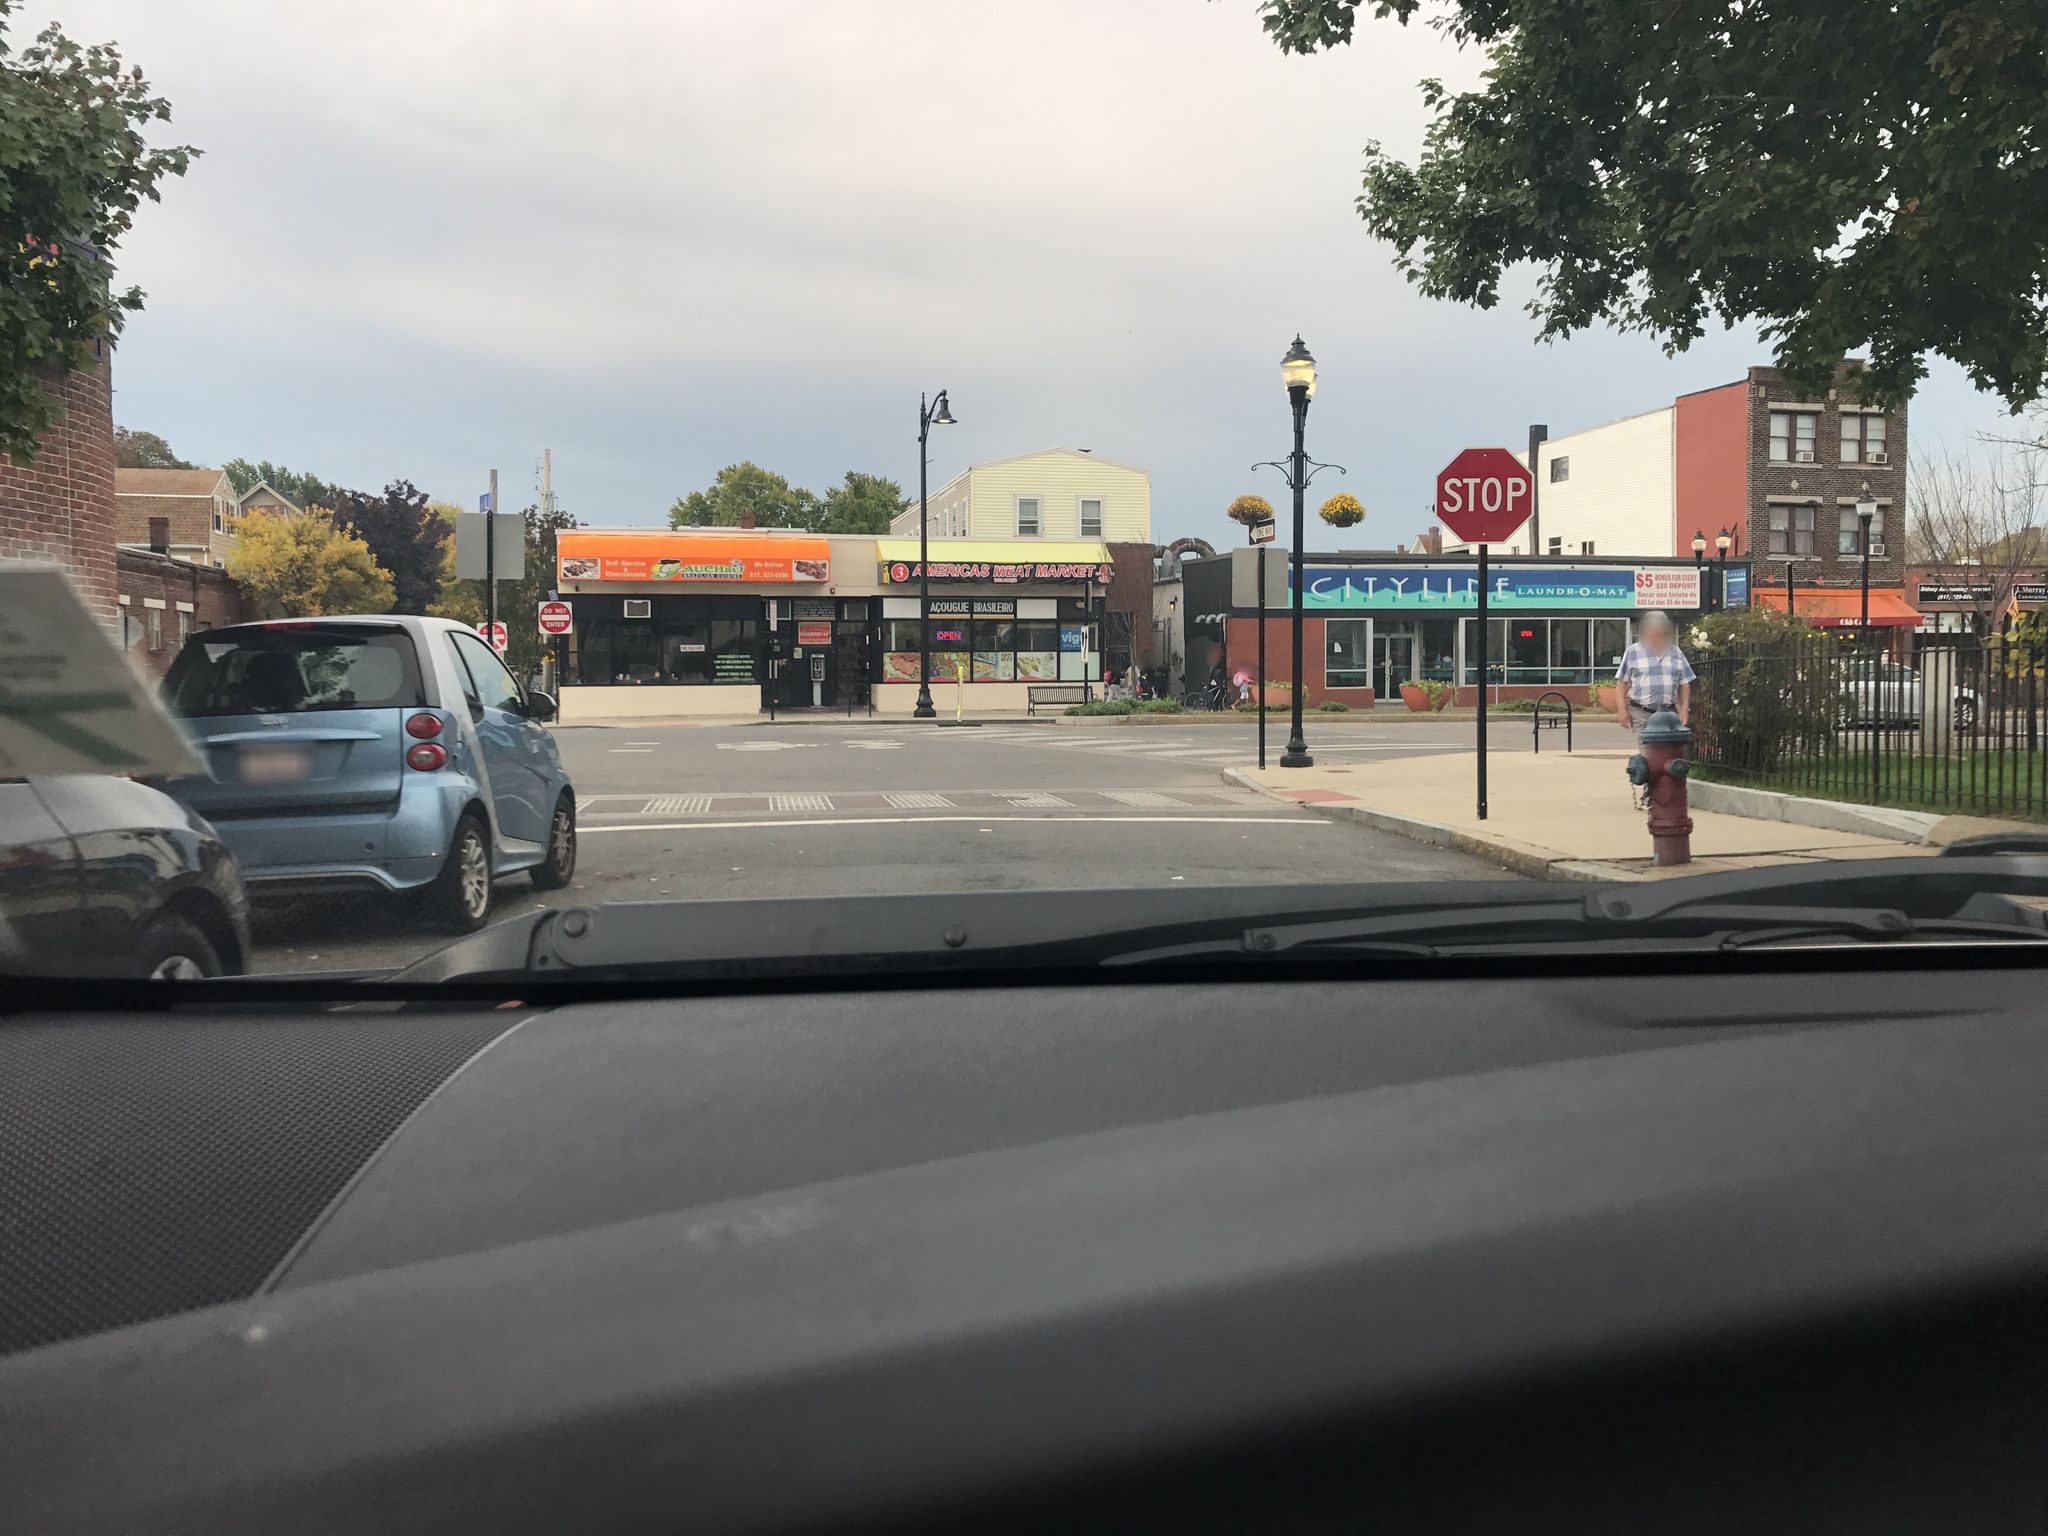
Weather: clear
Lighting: day
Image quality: good
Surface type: driving surface
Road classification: residential
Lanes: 1
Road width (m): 12.2
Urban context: urban centre
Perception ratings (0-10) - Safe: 4.13, Lively: 7.91, Beautiful: 3.55, Boring: 1.77, Depressing: 5.1, Wealthy: 1.85